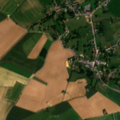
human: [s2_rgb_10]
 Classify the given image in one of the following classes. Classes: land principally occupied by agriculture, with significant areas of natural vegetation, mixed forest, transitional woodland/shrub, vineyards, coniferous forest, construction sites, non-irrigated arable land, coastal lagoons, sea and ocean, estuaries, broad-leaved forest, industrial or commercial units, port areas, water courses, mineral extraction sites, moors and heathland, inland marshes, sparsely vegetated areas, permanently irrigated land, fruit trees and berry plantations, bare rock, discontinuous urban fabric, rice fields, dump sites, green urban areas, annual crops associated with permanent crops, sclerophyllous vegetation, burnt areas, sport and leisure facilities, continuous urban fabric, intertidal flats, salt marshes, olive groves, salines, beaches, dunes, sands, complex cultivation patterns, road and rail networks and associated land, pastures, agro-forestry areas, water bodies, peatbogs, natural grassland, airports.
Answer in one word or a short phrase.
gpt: discontinuous urban fabric, non-irrigated arable land, pastures, complex cultivation patterns, land principally occupied by agriculture, with significant areas of natural vegetation